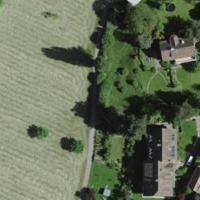
EUNIS habitat code: 25
Species observed at this site:
Cotinus coggygria
Salvia pratensis